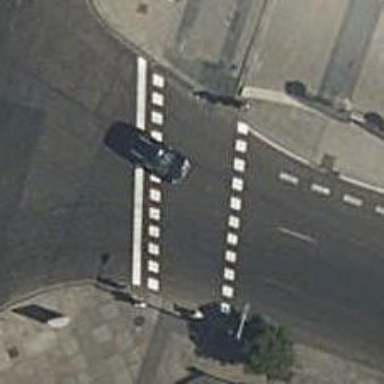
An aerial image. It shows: Road crossing with traffic signals.